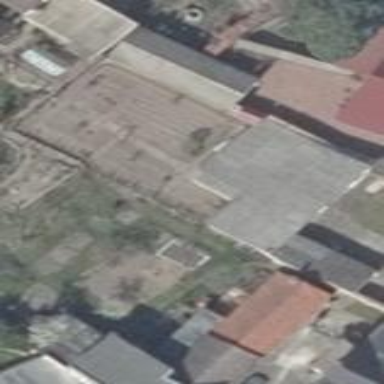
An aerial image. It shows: Gray building with roof.